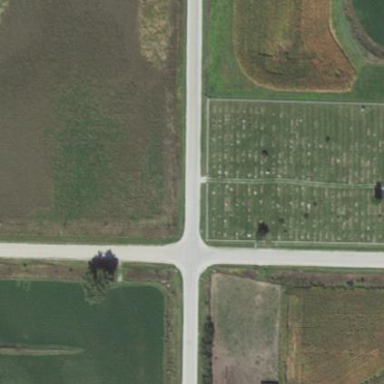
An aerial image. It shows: Cemetery.